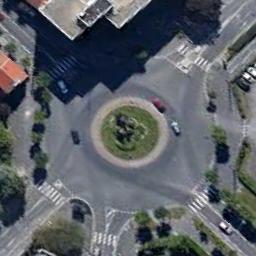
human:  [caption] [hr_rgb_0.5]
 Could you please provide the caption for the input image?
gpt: The roundabout is next to buildings and trees .

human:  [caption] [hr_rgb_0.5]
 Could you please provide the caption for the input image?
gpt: There are some trees beside the roundabout .

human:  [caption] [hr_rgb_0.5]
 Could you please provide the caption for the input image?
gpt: There are several moving vehicles on the road at the roundabout, And there are several buildings and some trees around the roundabout .

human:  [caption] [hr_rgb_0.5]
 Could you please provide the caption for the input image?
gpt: The roundabout connects some roads and a building is next to the roundabout .

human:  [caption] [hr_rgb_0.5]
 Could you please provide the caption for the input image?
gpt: There are some green bushes beside the roundabout .